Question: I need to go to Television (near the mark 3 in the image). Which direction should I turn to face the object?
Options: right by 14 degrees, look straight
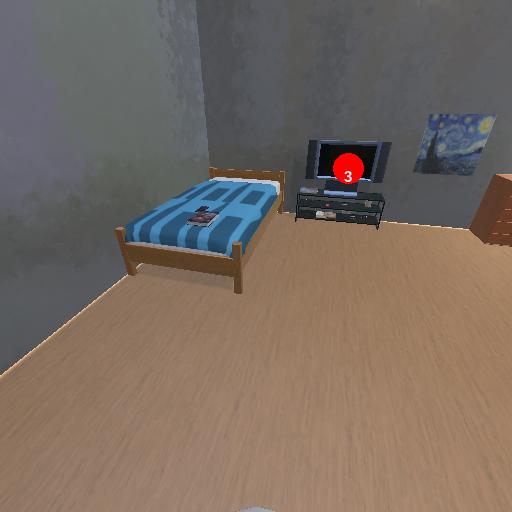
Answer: right by 14 degrees